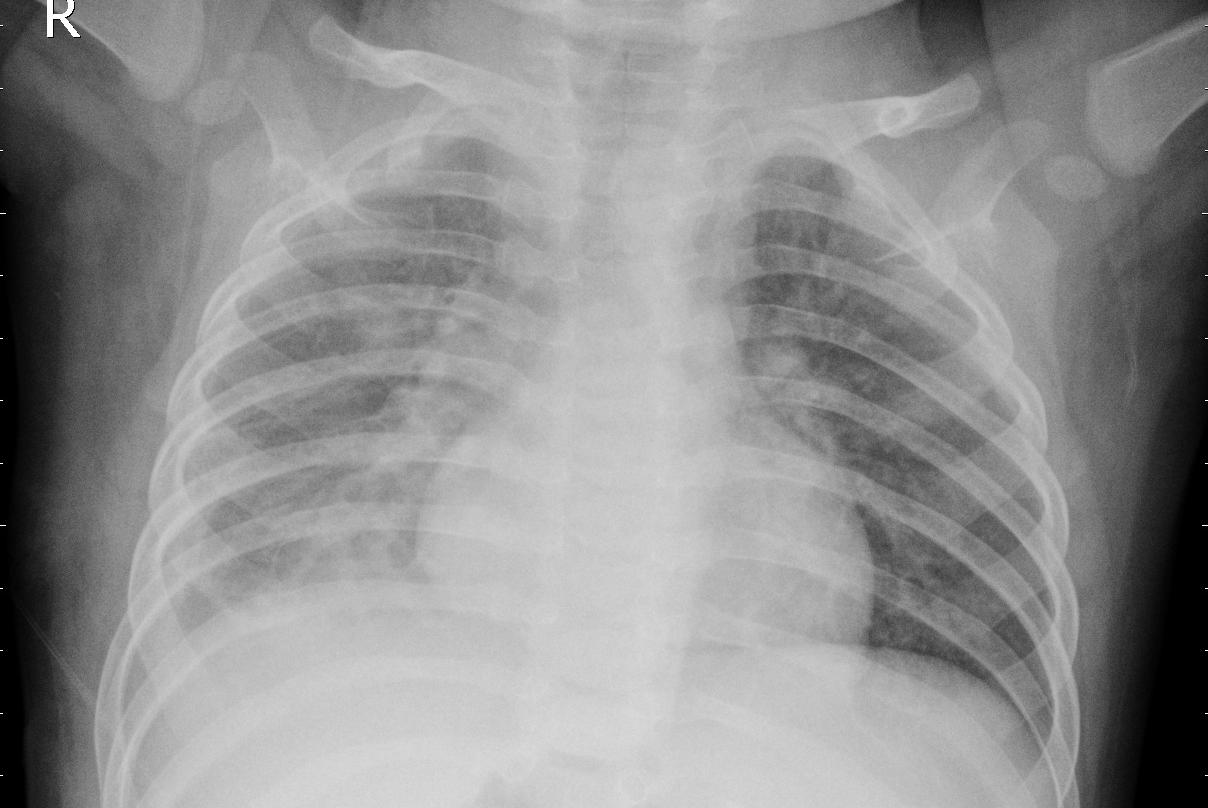
Diagnosis: PNEUMONIA